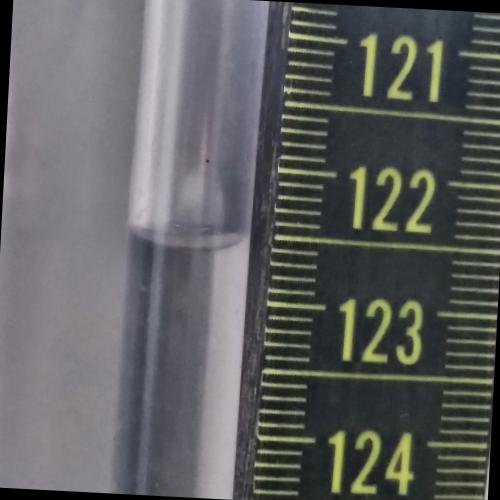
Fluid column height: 122.6 cm